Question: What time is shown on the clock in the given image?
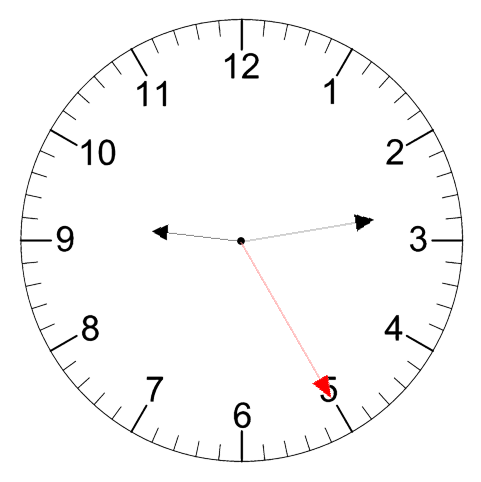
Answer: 09:13:25